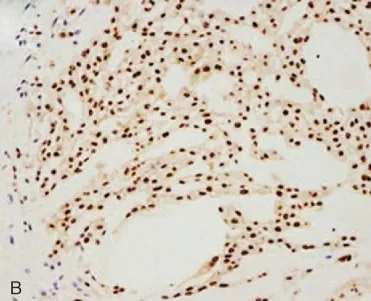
(B) Referenced conventional axial chordomas showing diffuse brachyury-positive expression in the nucleus.
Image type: pathology (immunostaining)